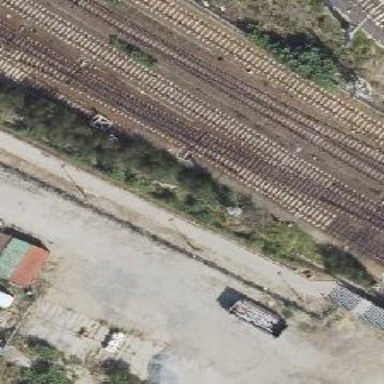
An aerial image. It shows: Railway switch.